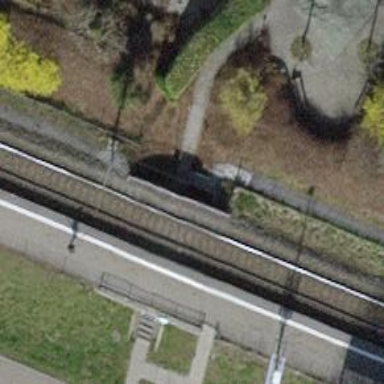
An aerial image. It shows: Asphalt footway that goes through tunnel.